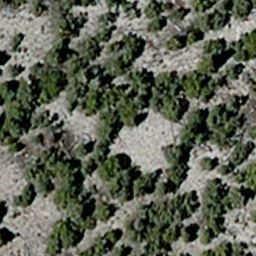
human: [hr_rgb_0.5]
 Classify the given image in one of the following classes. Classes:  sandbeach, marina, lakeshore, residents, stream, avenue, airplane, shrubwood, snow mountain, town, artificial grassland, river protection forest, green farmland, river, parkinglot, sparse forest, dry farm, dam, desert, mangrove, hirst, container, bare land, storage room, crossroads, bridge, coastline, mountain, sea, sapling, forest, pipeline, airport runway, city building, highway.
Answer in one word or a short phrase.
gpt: sparse forest